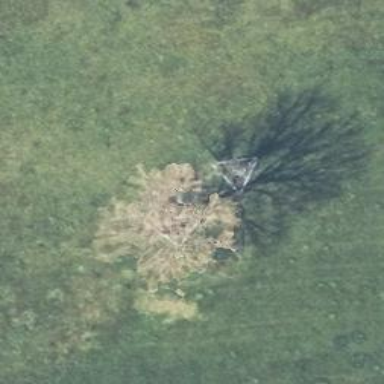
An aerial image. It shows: Deciduous tree with broadleaved leaves.